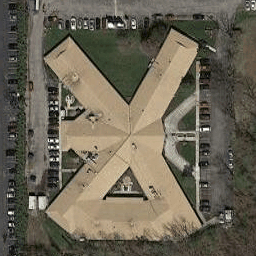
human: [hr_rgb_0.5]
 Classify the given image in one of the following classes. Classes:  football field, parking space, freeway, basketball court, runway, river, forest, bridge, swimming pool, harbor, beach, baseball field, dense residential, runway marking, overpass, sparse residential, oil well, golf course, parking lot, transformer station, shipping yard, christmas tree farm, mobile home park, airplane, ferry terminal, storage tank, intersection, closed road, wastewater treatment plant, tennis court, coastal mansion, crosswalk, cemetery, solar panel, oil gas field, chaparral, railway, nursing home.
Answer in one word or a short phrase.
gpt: nursing home